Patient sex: F
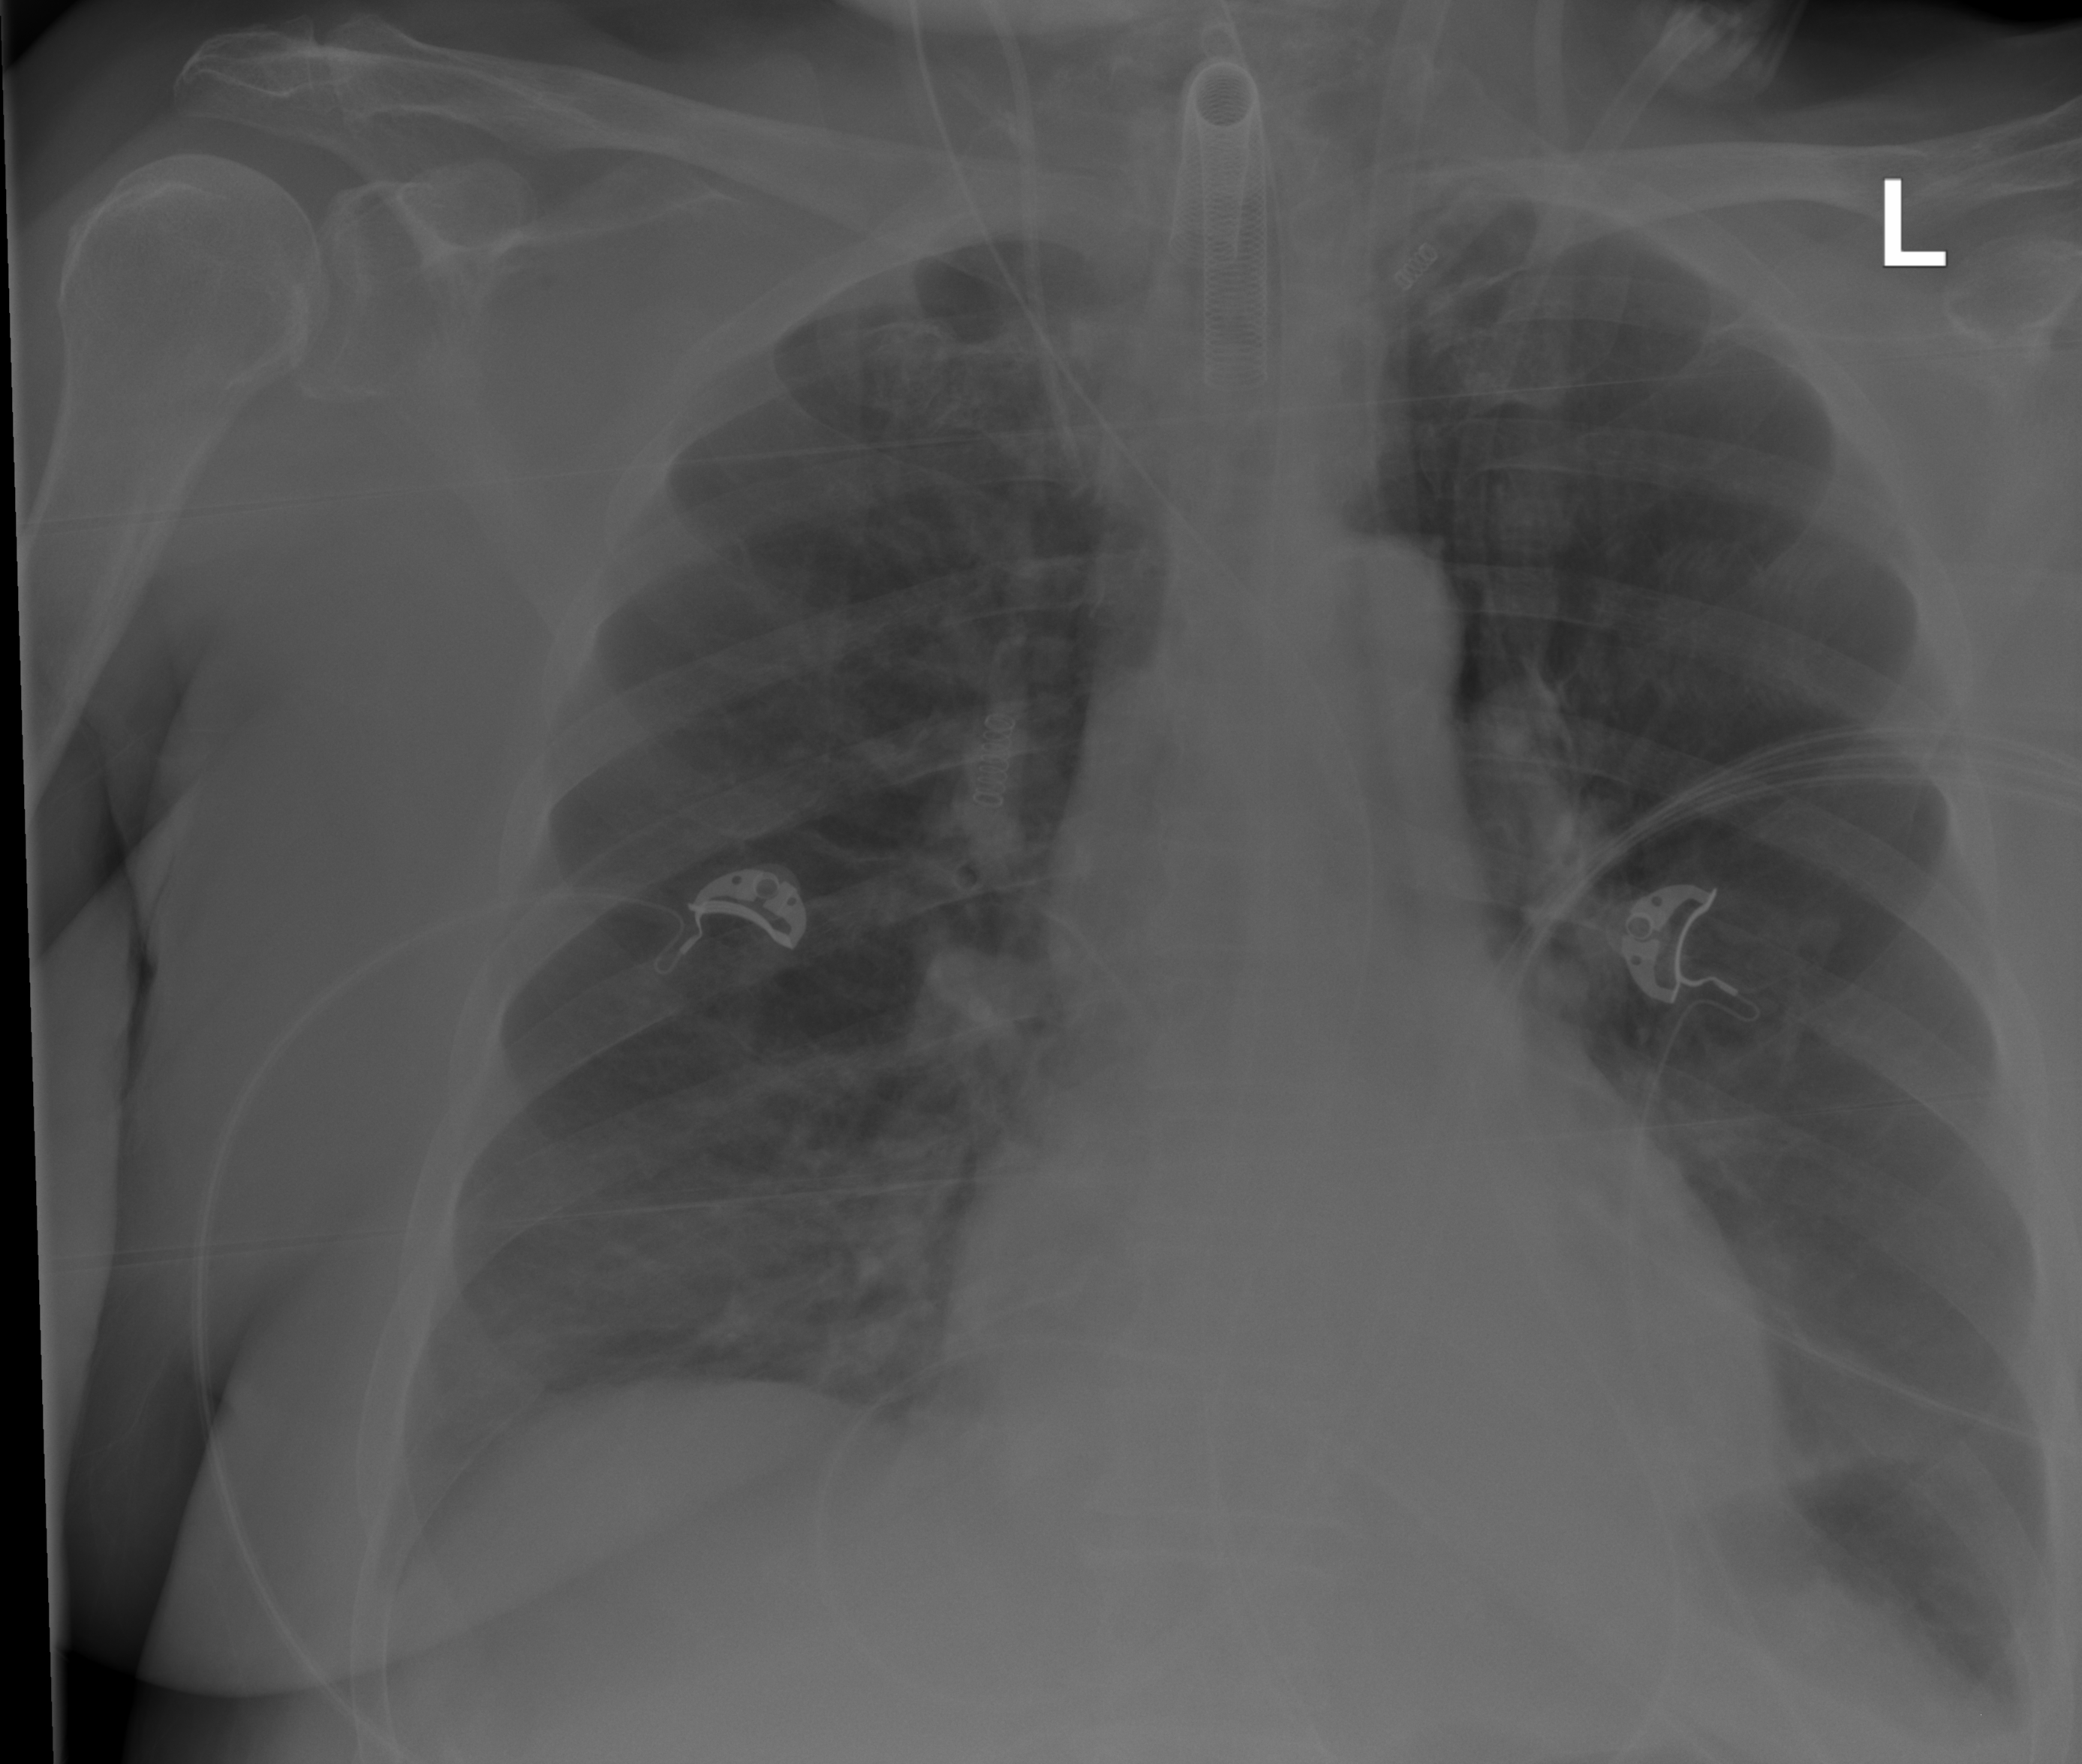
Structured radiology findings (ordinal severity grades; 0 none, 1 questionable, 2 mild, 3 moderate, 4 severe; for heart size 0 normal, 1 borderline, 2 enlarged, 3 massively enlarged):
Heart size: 1
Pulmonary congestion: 2
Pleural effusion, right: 0
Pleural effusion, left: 2
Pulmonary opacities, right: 2
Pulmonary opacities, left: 0
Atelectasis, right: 2
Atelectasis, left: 2